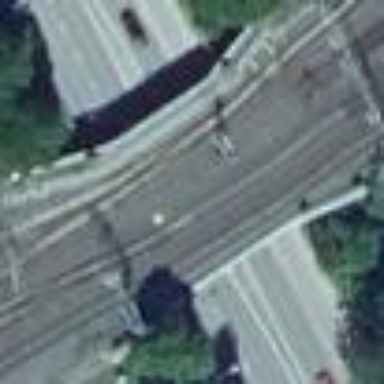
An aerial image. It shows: Bridge with beam structure used for railway purposes.